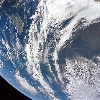
Label: cloud